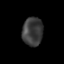
Tissue: lung
Cell type: Epithelial cells
Senescence score: 0.1693
Nuclear area (px): 573
Mean DAPI intensity: 59.862